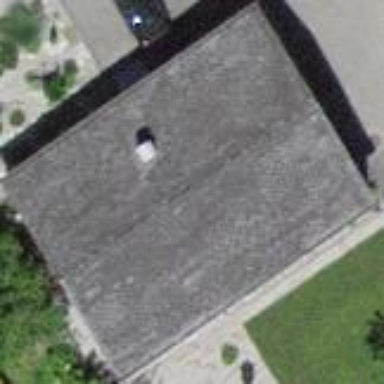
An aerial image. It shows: Detached building with gabled roof.